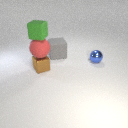
small green rubber cube above small brown metal cube